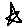
Label: star